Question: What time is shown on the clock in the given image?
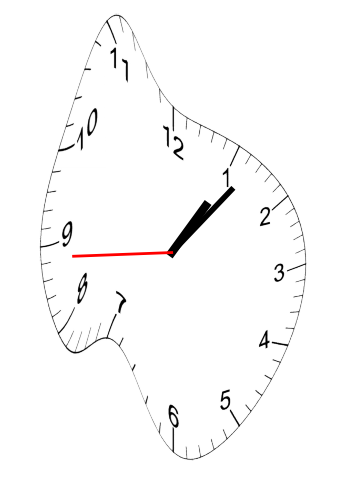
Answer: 01:06:44